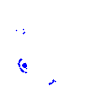
Particle: pion